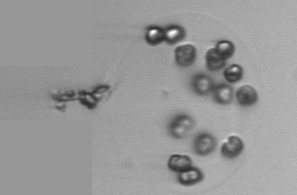
Label: Phaeocystis